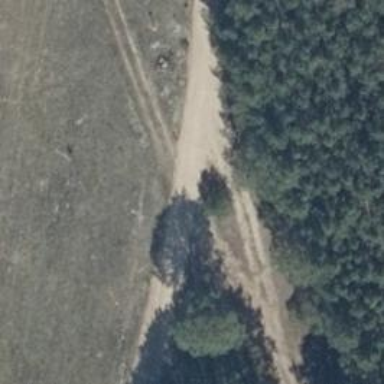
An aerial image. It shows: Sandy track road with grade3 tracktype.